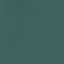
Land use / land cover: SeaLake